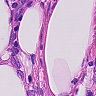
Metastatic tissue present: yes